Question: I have basic file handling code of reading file named"student.dat" using visual studio.
the output reads the file and displays the result in console but visual studio pops up the dialog as

code:
'''
#include<iostream>
#include<fstream>
#include<conio.h>
#include<string>
using namespace std;
class student
{
int admno;
// char name[20];
string name;
public:
void getdata()
{
cout<<"
Enter The Name of The Student ";
//gets(name);
cin>>name;
getch();
cout<<"
Enter The admission no. ";
cin>>admno;
// getch();
}
void showdata()
{
cout<<"
Admission no. : "<<admno;
cout<<"
Student Name : ";
cout<<name;
//puts(name);
}
int retadmno()
{
return admno;
}
};
int main()
{
student obj;
ifstream fp1;
fp1.open("student.dat",ios::binary);
while(fp1.read((char*)&obj,sizeof(obj)))
{
obj.showdata();
}
fp1.close();
return 0;
}
'''
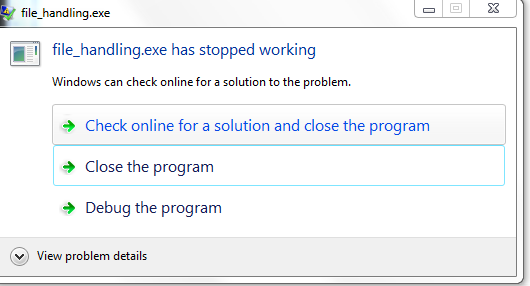
Answer: You try to store/load an object to a file, which is invalid.
'''
while(fp1.read((char*)&obj,sizeof(obj)))
'''
Objects may contain references to memory (std::string e.g.) that are invalid after loading. You have to provide serialization for your objects or use plain structs without pointers or references to store your data. E.g.:
'''
struct {
int admno;
char[20] name;
}
'''
If you need strings with variable length, you may use a string store:
'''
struct {
int admno;
size_t name_index;
}
std::vector<std::string> names;
'''
To store, iterate over your names and save length and '.c_str' of each 'std::string'. To read, do it the other way around and read length into n, read n bytes into a buffer and construct a 'std::string' out of the buffer.
You might have a look at <URL>